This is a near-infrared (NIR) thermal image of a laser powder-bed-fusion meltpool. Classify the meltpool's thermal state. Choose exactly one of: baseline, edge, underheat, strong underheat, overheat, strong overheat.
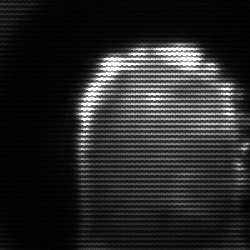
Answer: baseline